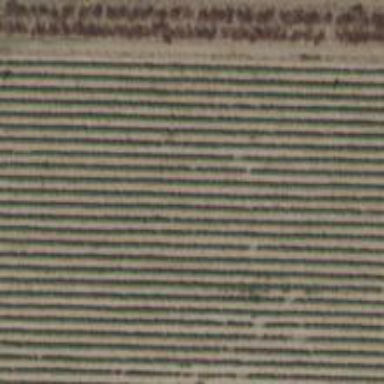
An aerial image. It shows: Orchard.